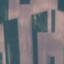
Land use / land cover: AnnualCrop